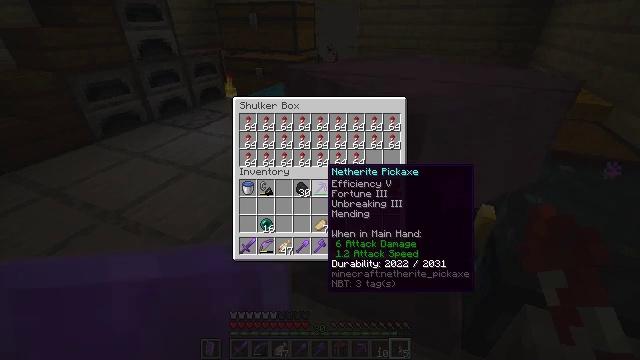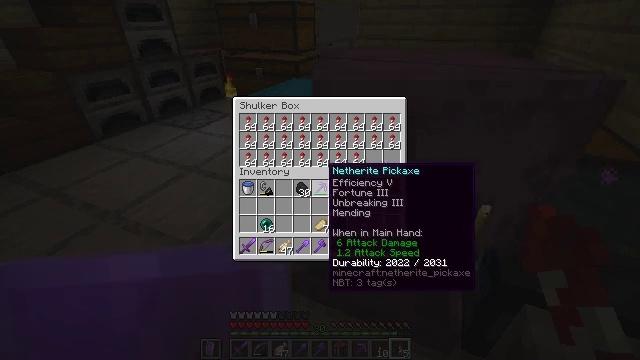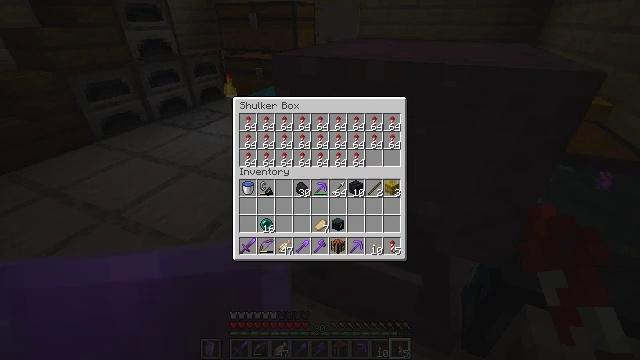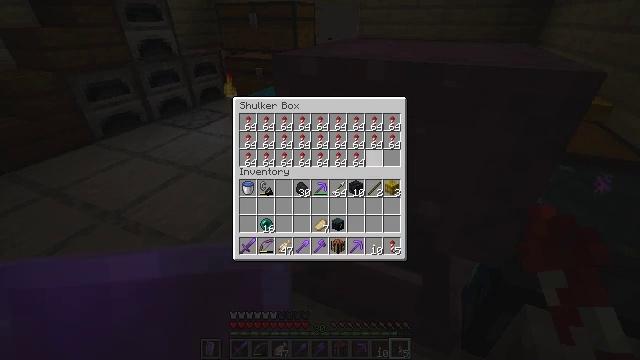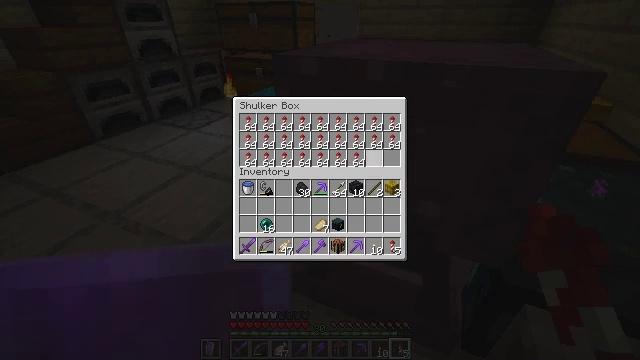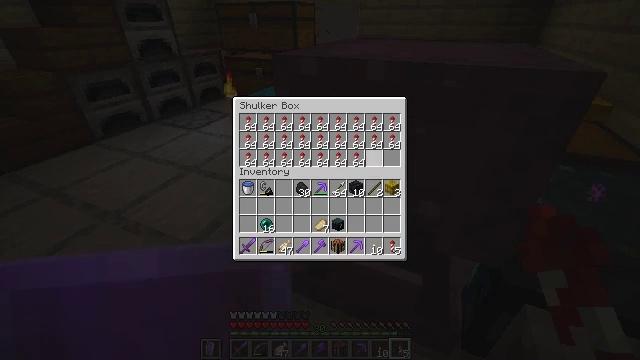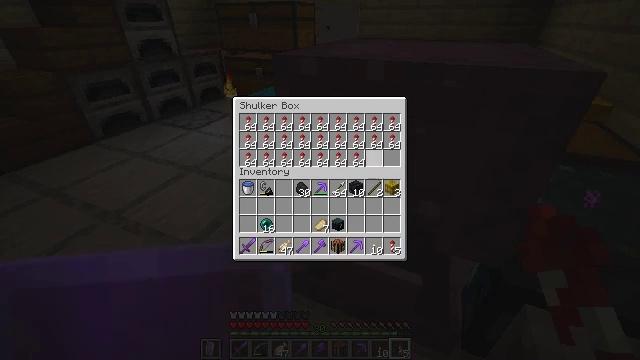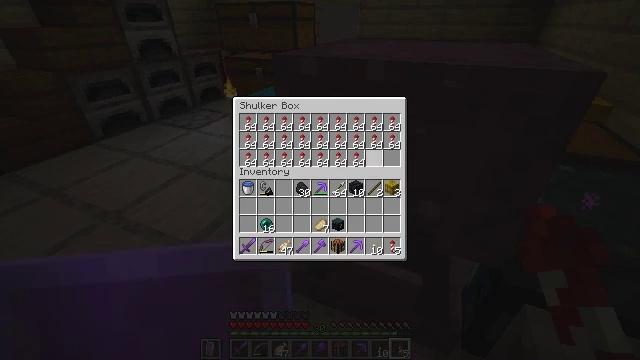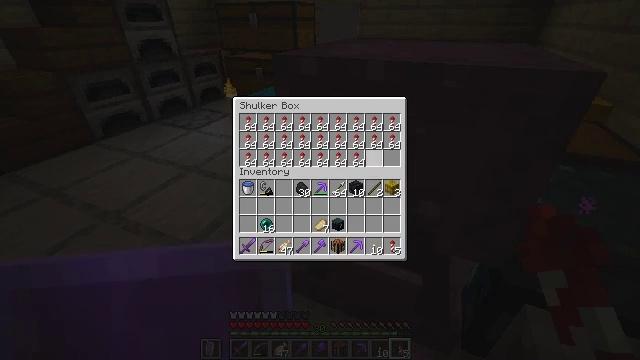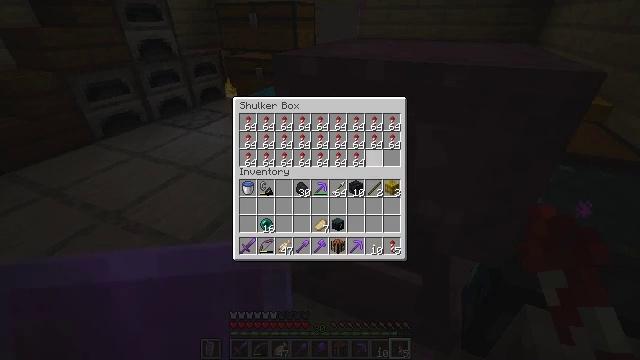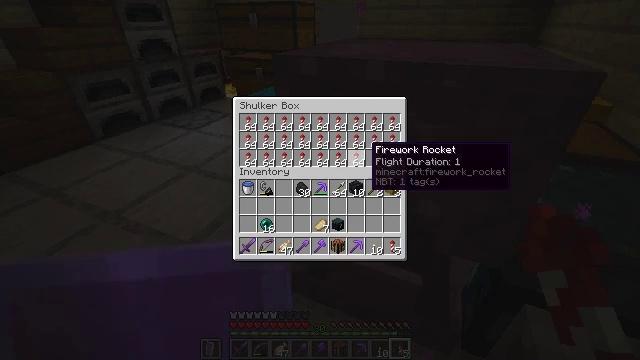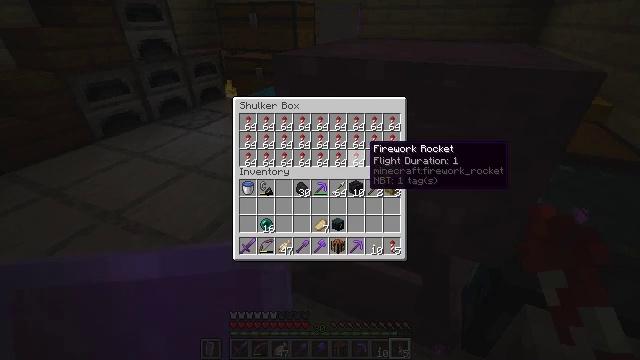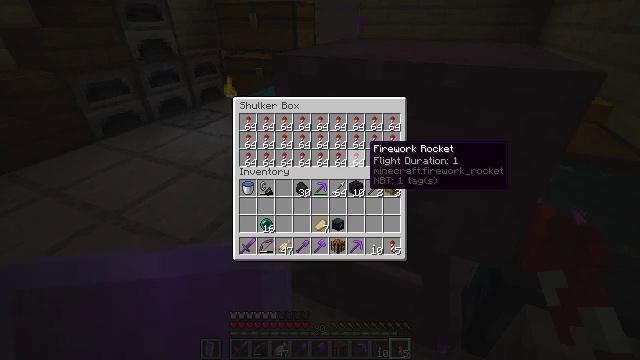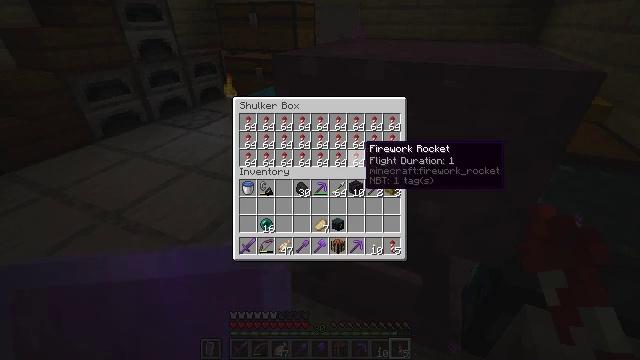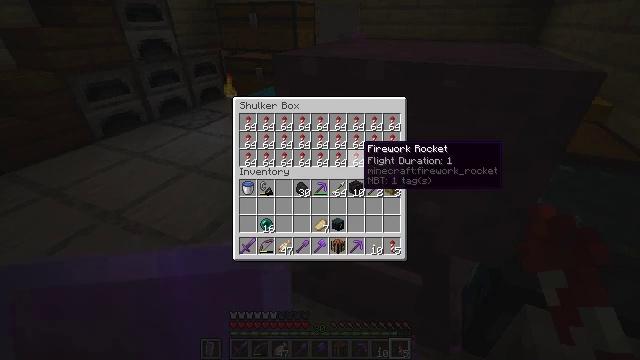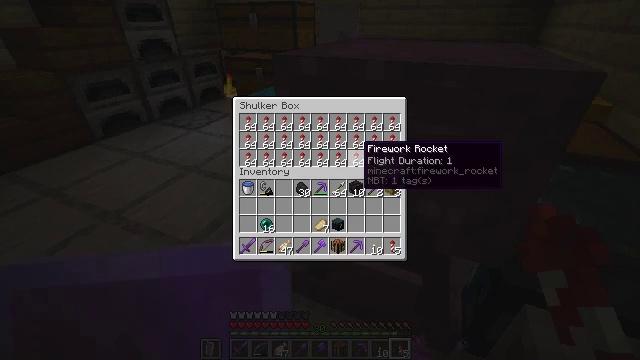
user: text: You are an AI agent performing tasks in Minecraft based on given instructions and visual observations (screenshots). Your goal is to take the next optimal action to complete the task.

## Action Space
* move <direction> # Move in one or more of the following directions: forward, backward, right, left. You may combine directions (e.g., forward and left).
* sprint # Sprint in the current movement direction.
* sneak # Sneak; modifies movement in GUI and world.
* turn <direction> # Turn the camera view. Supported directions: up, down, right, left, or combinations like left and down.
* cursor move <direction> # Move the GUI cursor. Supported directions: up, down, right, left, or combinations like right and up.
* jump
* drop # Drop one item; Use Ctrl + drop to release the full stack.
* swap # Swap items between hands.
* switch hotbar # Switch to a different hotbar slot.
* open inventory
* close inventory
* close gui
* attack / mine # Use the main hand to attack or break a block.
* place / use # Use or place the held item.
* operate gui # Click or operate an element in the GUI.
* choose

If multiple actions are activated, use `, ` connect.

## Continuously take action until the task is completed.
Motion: motion action
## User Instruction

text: Mine the sticky piston.
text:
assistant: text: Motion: no_op
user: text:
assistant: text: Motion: turn right and up
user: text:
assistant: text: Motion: turn right
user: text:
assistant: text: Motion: sneak
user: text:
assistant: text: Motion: sneak
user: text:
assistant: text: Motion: sneak
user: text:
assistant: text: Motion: sneak
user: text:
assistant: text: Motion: sneak
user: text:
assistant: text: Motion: sneak, turn left
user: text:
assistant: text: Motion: sneak, turn left
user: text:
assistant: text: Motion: sneak
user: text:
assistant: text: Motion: sneak
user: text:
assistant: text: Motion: sneak
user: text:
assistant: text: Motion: sneak
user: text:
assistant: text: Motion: sneak
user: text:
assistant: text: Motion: sneak
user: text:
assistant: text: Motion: sneak
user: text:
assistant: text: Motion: sneak, attack / mine
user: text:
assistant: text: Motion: sneak, attack / mine
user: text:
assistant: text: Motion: sneak, attack / mine
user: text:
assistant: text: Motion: sneak
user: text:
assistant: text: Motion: sneak
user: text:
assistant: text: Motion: no_op
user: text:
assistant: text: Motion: no_op
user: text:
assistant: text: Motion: no_op
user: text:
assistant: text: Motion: no_op
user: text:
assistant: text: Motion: no_op
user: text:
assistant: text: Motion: no_op
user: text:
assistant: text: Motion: no_op
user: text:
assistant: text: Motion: no_op